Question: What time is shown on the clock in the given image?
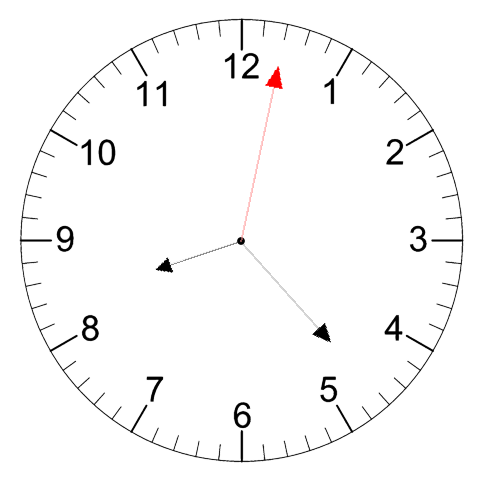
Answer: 08:23:02